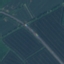
Land use / land cover class: Highway